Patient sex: M
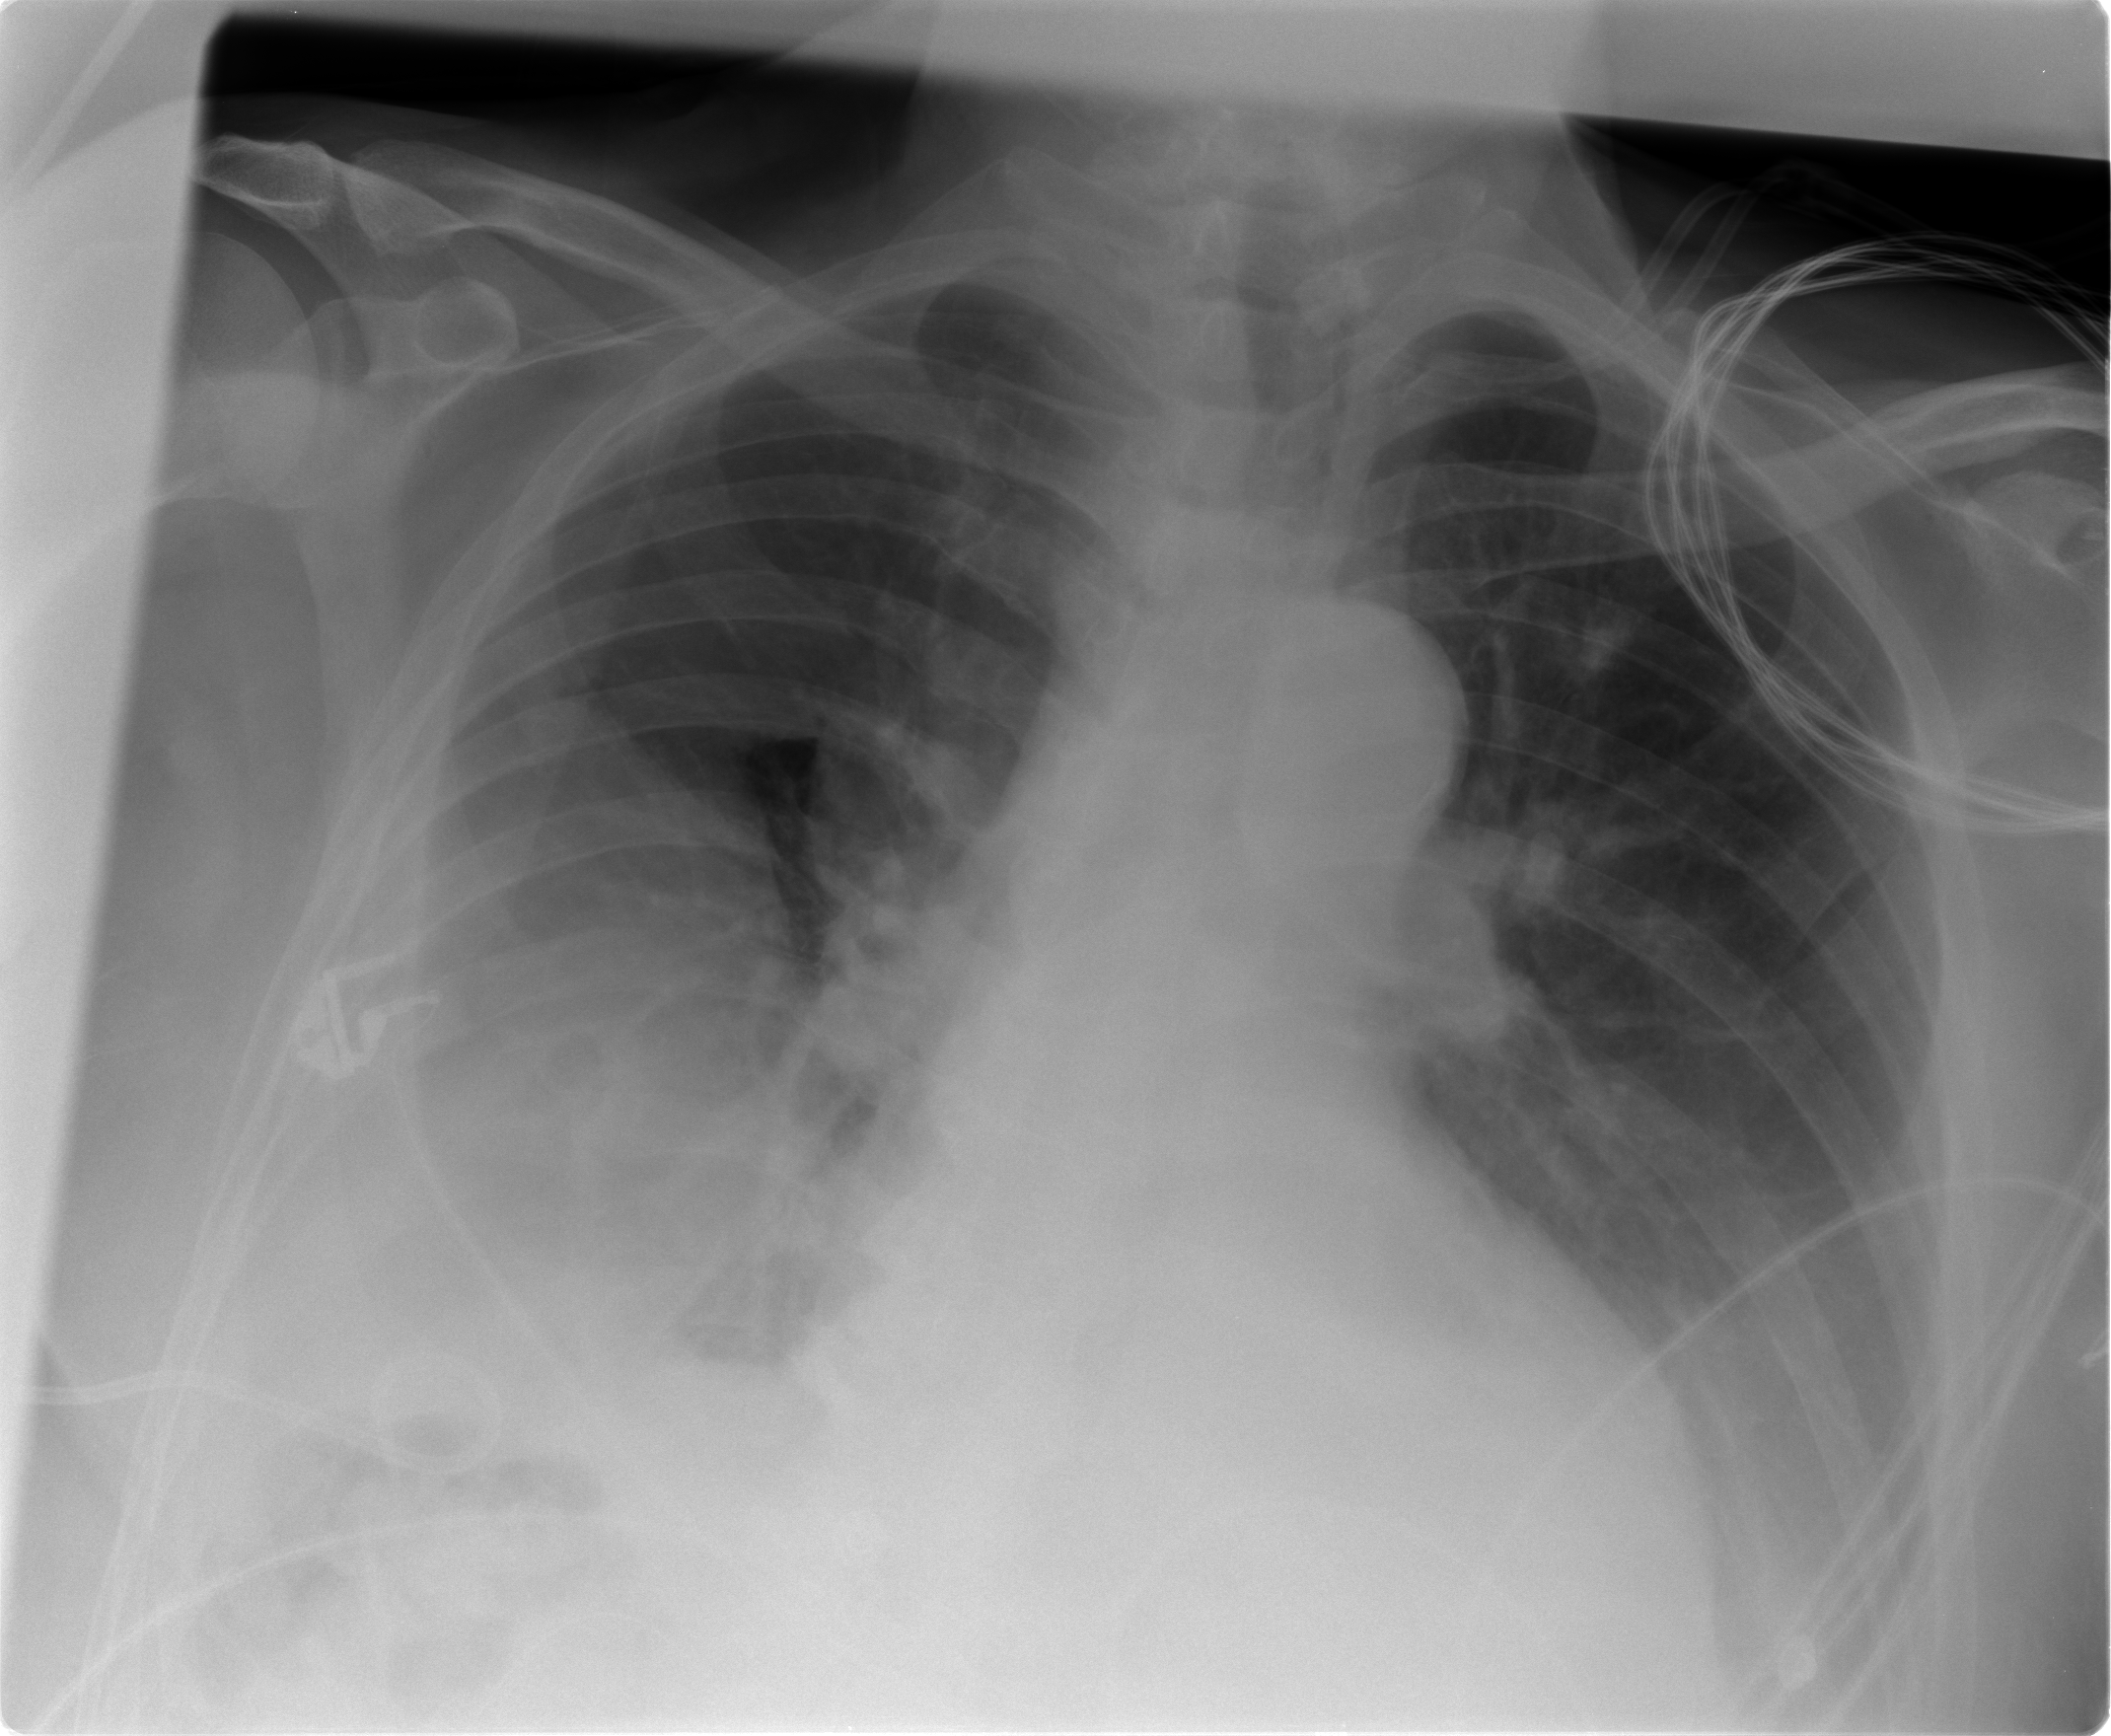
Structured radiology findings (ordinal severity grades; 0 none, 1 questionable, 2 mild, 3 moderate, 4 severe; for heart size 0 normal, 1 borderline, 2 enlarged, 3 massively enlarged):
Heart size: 0
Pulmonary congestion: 1
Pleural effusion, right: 3
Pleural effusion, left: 2
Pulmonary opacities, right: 1
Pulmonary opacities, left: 0
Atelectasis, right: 3
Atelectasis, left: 2